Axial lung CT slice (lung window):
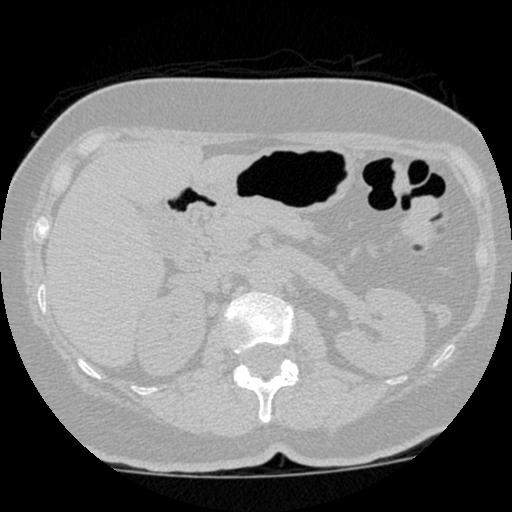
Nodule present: no